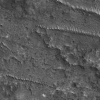
Atmospheric dust classification: not_dusty